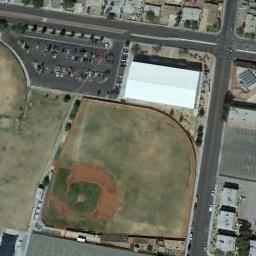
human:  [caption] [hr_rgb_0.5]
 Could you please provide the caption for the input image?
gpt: There is a simple baseball diamond next to the factory .

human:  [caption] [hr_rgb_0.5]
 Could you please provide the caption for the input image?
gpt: A baseball diamond next to a white building and a parking lot beside .

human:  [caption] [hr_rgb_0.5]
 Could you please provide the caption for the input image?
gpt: There are neat rows of houses near the baseball field .

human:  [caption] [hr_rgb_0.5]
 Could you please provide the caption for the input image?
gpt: A baseball diamond is surrounded by many buildings and trees .

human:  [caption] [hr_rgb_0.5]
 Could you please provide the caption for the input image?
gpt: There is a house next to the baseball diamond .